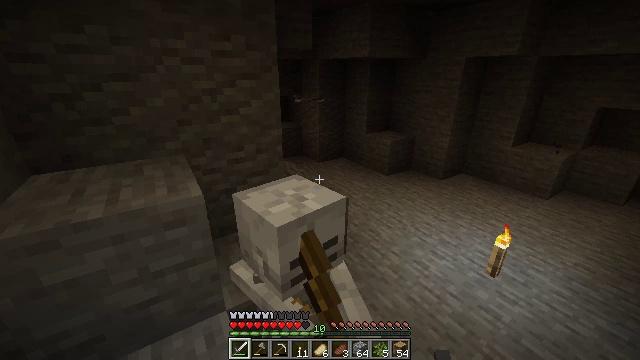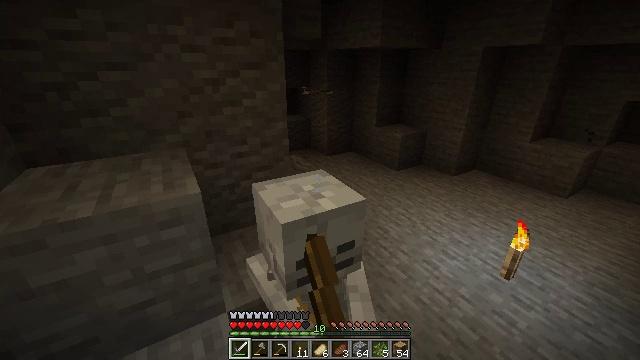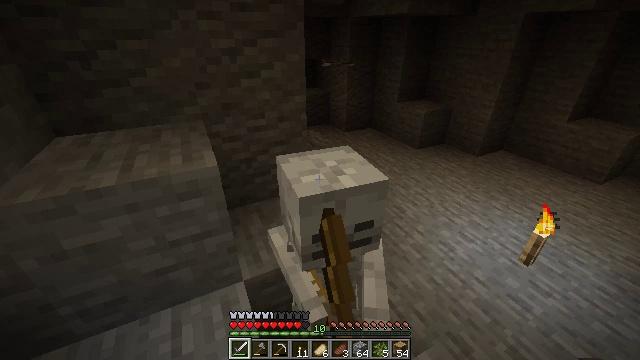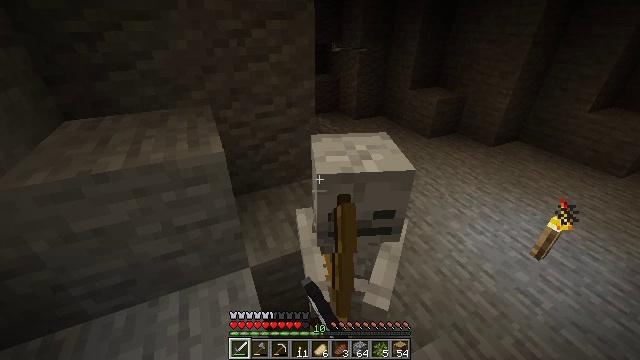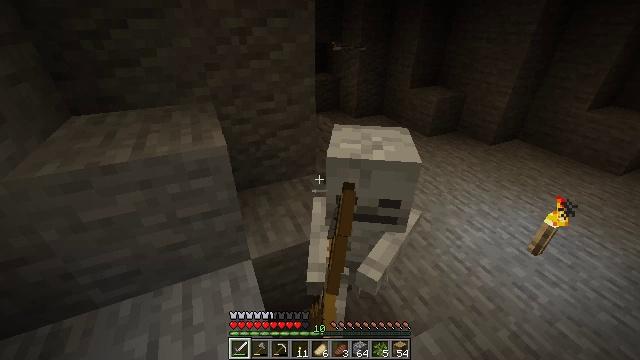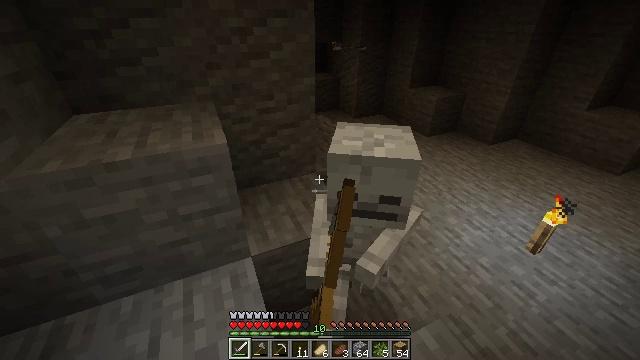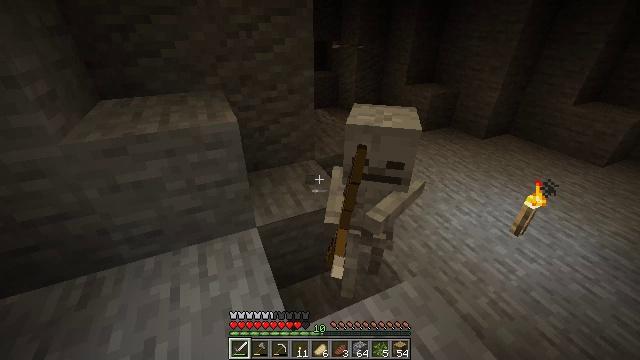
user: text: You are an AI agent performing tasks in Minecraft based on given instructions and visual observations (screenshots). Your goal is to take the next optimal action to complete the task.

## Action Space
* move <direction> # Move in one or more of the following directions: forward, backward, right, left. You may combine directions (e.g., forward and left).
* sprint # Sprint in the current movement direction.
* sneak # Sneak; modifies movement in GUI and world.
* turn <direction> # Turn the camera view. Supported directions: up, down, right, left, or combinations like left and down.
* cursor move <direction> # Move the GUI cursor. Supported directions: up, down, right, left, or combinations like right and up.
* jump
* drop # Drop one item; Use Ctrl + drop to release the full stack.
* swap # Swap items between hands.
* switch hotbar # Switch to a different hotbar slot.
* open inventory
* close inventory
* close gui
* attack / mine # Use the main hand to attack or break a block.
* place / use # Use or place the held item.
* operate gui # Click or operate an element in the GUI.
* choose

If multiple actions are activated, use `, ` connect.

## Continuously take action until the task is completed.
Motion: motion action
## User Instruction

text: Kill a skeleton.
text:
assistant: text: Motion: turn left and down
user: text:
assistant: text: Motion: turn left and down, attack / mine
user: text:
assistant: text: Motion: turn left and down, attack / mine
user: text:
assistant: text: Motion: move back, attack / mine
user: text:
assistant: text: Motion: move back, attack / mine
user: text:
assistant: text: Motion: move back, attack / mine
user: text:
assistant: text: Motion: attack / mine